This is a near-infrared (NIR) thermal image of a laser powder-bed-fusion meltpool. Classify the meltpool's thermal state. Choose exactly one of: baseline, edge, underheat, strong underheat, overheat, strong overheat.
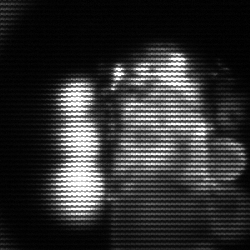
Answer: strong underheat